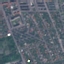
Land use / land cover: Residential